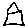
Label: house